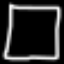
Label: square